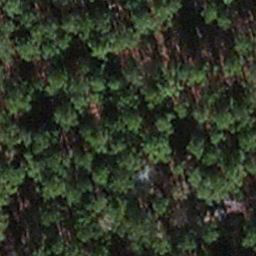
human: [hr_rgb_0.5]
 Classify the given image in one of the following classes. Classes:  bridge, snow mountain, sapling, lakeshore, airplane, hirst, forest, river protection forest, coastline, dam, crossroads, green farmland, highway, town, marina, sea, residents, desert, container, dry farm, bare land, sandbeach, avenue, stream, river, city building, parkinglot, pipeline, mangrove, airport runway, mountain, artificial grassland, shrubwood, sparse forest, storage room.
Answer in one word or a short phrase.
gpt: sapling